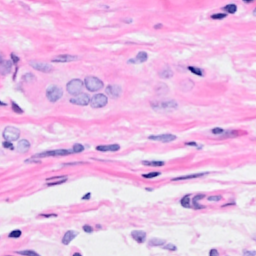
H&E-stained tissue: Breast